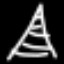
Label: The Eiffel Tower